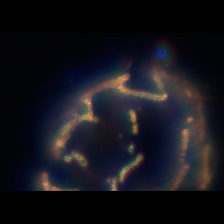
Taxon: Chaetoceros
Group: Diatoms